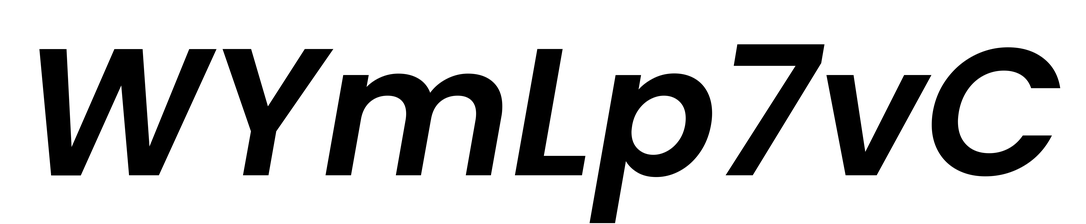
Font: Poppins-SemiBoldItalic